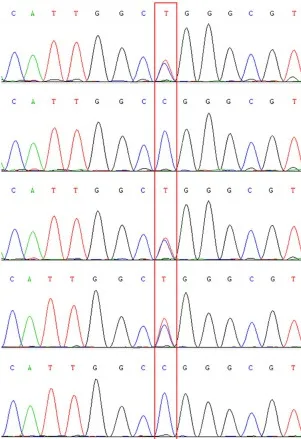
The family pedigree and sanger sequencing chromatograms. (A) Pedigree chart of the family with acromelic dysplasia. The dark circles (female) indicate the individuals with acromelic dysplasia carrying a heterozygous FBN1 mutation. The white squares (male) indicate the individuals who do not carry a heterozygous FBN1 mutation. The dark arrow below the patient denotes the proband.
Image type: chart (chart)